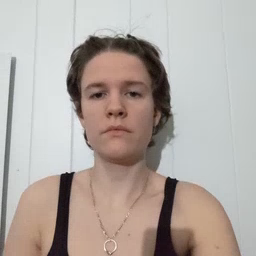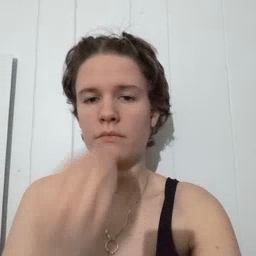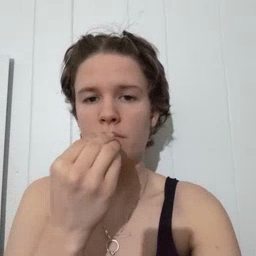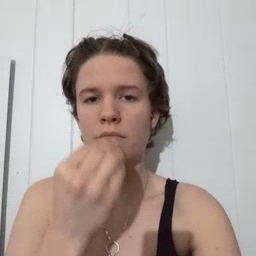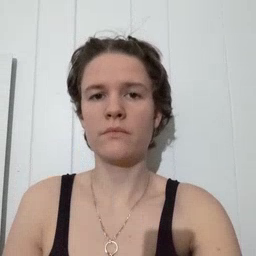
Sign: food